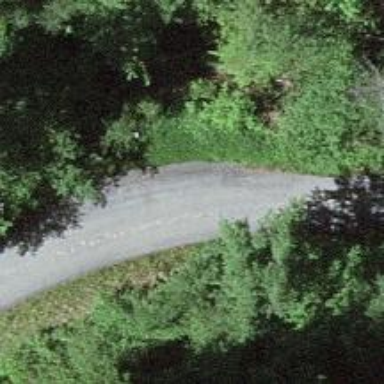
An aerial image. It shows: Passing place on the road.